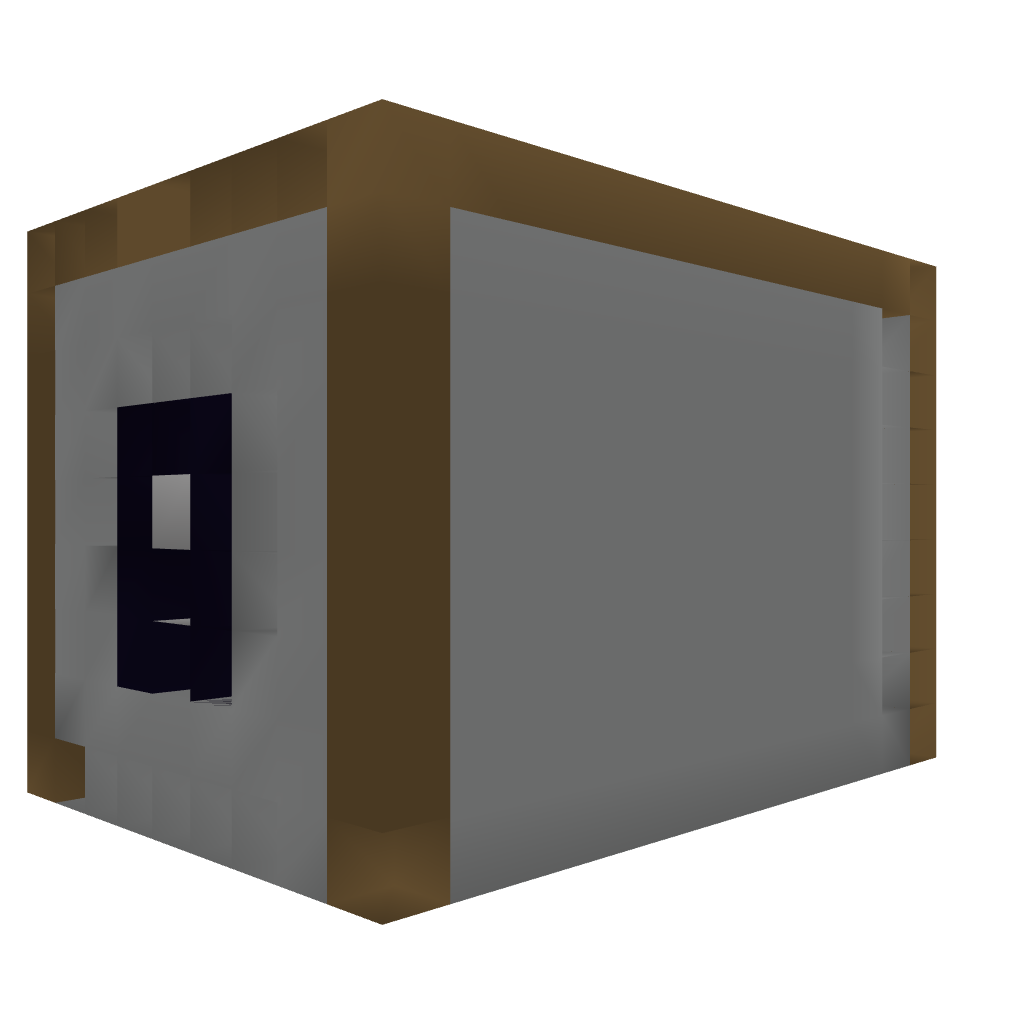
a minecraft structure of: Trading Room